Question: PLEASE HELP ME TO SOLVE THIS ERROR
'''
public partial class Control : System.Web.UI.Page
{
protected void Page_Load(object sender, EventArgs e)
{
OrderDataRepository rep = new OrderDataRepository();
var results = rep.GetAllOrderData().
GroupBy(o => o.DRIVER_ID).
Select(g =>
new
{
DriverId = g.Key,
OrderCount = g.Count(),
OrderCountWhereNameIsNotNull =
g.Count(o => o.RECEIVE_NAME != null)
}).ToList();
DataViewer.DataSource = results;
DataViewer.DataBind();
}
}
'''
'''
<asp:GridView ID="DataViewer" runat="server">
<Columns>
<TemplateColumn>
<ItemTemplate>
<div style='width: <%# Eval("OrderCount") %>' />
</ItemTemplate>
</TemplateColumn>
</Columns>
</asp:GridView>
'''

'''
int OrderCount, OrderCountWhereNameIsNotNull;
System.Web.UI.WebControls.TableRow oRow;
System.Web.UI.WebControls.TableCell oCell;
System.Web.UI.HtmlControls.HtmlGenericControl oDiv;
while (true)
//loop through records
//do while not eof
{
oRow = new System.Web.UI.WebControls.TableRow();
oCell = new System.Web.UI.WebControls.TableCell();
oDiv = new System.Web.UI.HtmlControls.HtmlGenericControl("DIV");
OrderCount = 200; //get value from DB, convert to meaningful width
OrderCountWhereNameIsNotNull = 100; //get value from DB, convert to meaningful width
oDiv.InnerHtml = "<div style='border: 3px solid black; width: " + OrderCount + "px;'>";
oDiv.InnerHtml += Environment.NewLine + " <div style='border: 0px; background-color: red; width: " + OrderCountWhereNameIsNotNull + "px;'>&nbsp;</div>";
oDiv.InnerHtml += Environment.NewLine + "</div>";
oCell.Controls.Add(oDiv);
oRow.Cells.Add(oCell);
tblData.Rows.Add(oRow);
}
'''
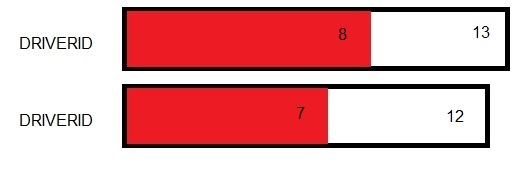
Answer: Change this
'''
<asp:GridView ID="DataViewer" runat="server">
<Columns>
<TemplateColumn>
<ItemTemplate>
<div style='width: <%# Eval("OrderCount") %>' />
</ItemTemplate>
</TemplateColumn>
</Columns>
</asp:GridView>
'''
to this
'''
<asp:GridView ID="DataViewer" runat="server">
<Columns>
<ItemTemplate>
<div style='width: <%# Eval("OrderCount") %>' />
</ItemTemplate>
</Columns>
</asp:GridView>
'''
Explanation: The error message does in fact tell you what's wrong, although it's cryptic if you don't know what it means! Here's a breakdown:
> Parser Error Description: An error occurred during the parsing of a resource required to service this request.
This means that something went wrong while the engine was examining a source file. The hints are 'request' (as in, a web request was made) and 'during the parsing of a resource'.
> Please review the following specific parse error details and modify your source file appropriately.
The error is in a file parsed by asp.net, not the C# compiler. This means the problem is in the 'aspx', not a '.cs' file.
> Parser Error Message: System.Web.UI.WebControls.DataControlFieldCollection must have items of type 'System.Web.UI.WebControls.DataControlField'. 'TemplateColumn' is of type 'System.Web.UI.HtmlControls.HtmlGenericControl
Here, is expecting to contain things which are 'DataControlField's, but you've given it a 'TemplateColumn', which is a 'HtmlGenericControl' (which isn't a 'DataControlField', so isn't what it wants). So we examine the aspx markup and say, where is there a 'TemplateControl'? And we see that your 'GridView\Columns' collection has a 'TemplateControl'. Whereas (on checking the help) it should be containing an 'ItemTemplate', when you want a templated column. And we're done.